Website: apple-inc
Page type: customer-info-address
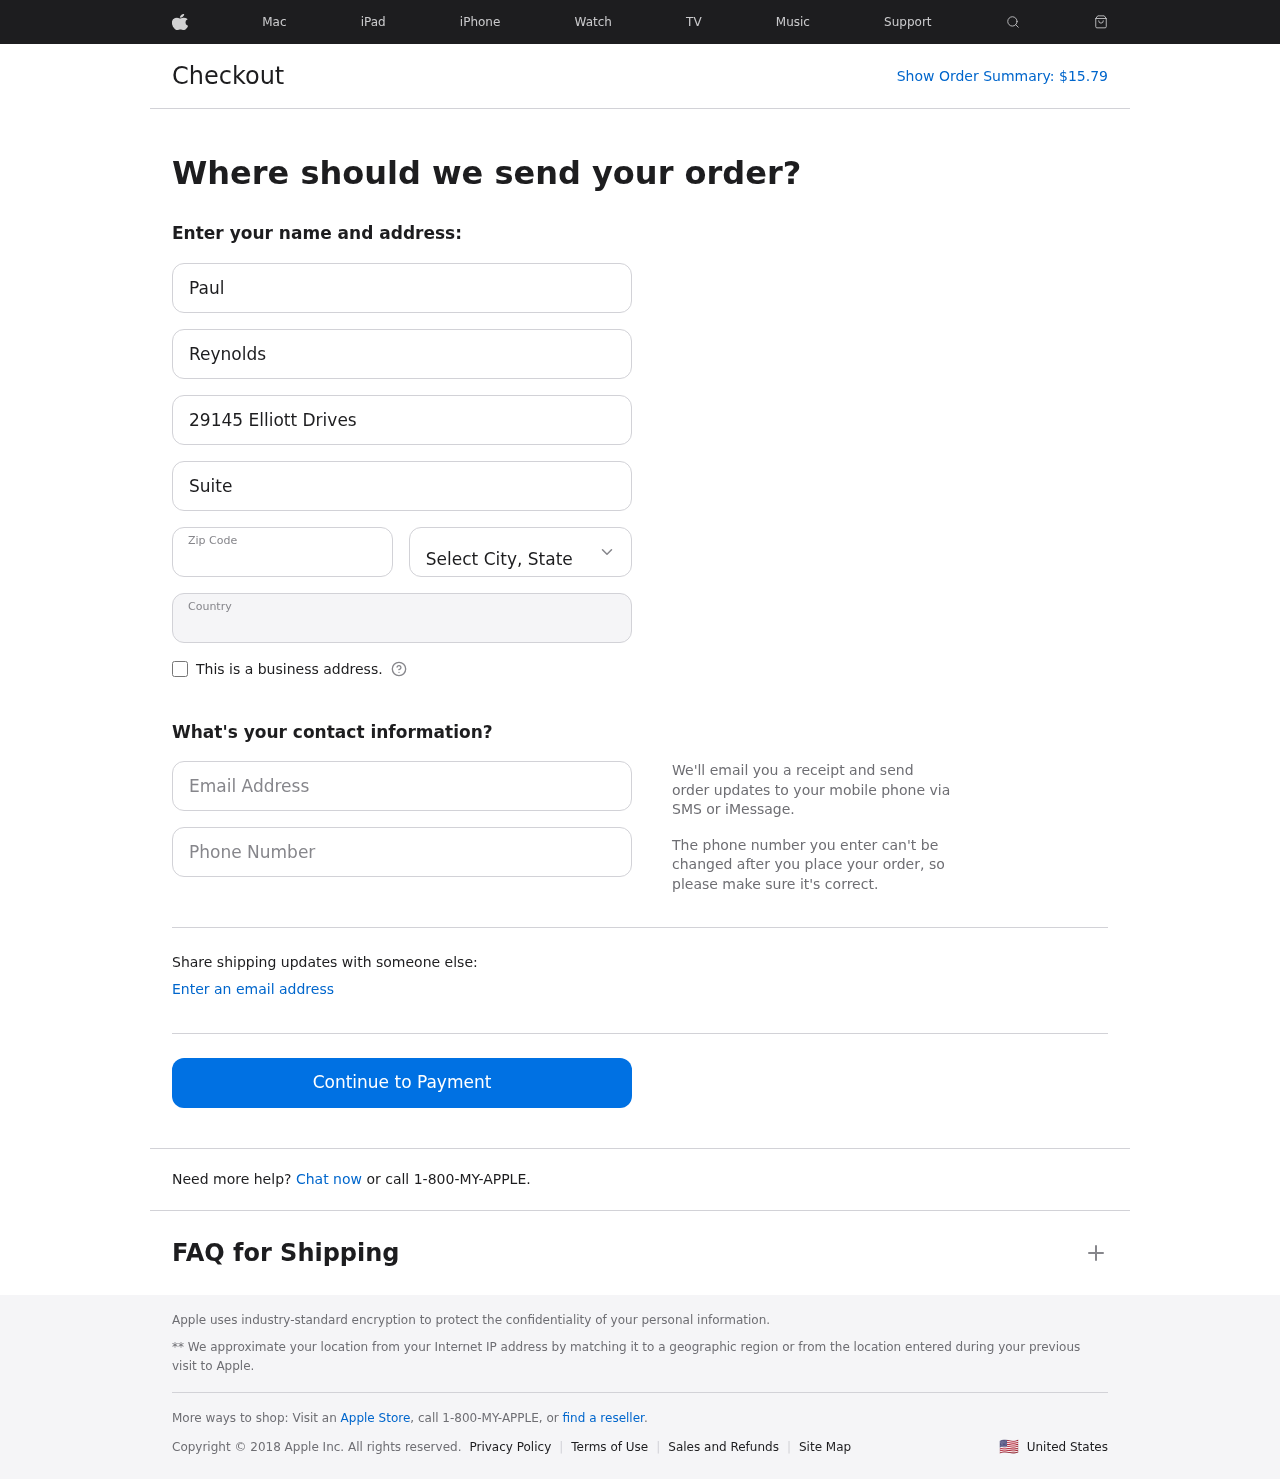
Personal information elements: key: PII_CITY_STATE
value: Alexandrafurt, PW
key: PII_COUNTRY
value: United States
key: PII_EMAIL
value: paul.reynolds@hotmail.com
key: PII_FIRSTNAME
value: Paul
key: PII_LASTNAME
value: Reynolds
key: PII_PHONE
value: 3234631568
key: PII_POSTCODE
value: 08421
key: PII_STREET
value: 29145 Elliott Drives
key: PII_STREET2
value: Suite 404
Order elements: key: ORDER_TOTAL
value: $15.79